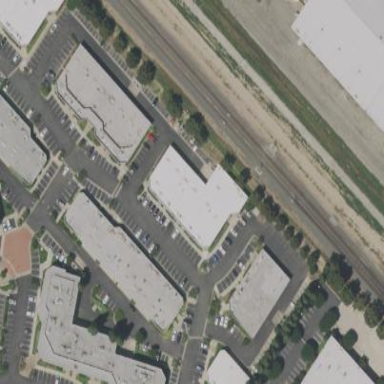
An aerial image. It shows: Commercial building.